Question: I'm trying to create a very basic client-side router using page.js. The idea being that when you visit a route, if you try and use a 'render' method, then the 'render' method will find the view you pass to it (by retrieving it from the server if necessary), then interpolate the view using lodash templates and finally display it to the user. However, I'm experiencing a weird phenomenon. Despite the fact the below example works absolutely perfectly, I am seeing this in my Chrome network log:

(The image above is quite small. Here is the link: <URL>
Now, I am firing off a request to '/templates/index.html' and I can verify that both of these requests are representing a XHR to the exact same location (that is, they both are pointing at '/templates/index.html'). Here is my router code (yes, I appreciate it needs refactoring):
'''
var page = require('page')
, home = require('./home')
, lodashTemplates = require('lodash.template');
module.exports = function() {
// refactor
var routeContainer = document.querySelector('[data-container]');
// TODO: Refactor this to somewhere else
var render = (function() {
var viewCache = new Map();
return function render(viewName, locals, done) {
if(viewCache.get(viewName) === undefined) {
// cache miss - try and get the template
var request = new XMLHttpRequest();
request.open('GET', '/templates/' + encodeURIComponent(viewName) + '.html');
request.onreadystatechange = function() {
if(request.readyState === 4) {
switch(request.status) {
case 200:
viewCache.set(viewName, lodashTemplates(request.response));
// once we have cached the view, invoke ourselves..
// this could probably be coded better
render(viewName, locals, done);
return;
case 404:
case 500:
throw new Error('unable to retrieve view from server: '+viewName);
}
}
};
request.send();
return;
}
// Do this elsewhere..
var view = viewCache.get(viewName);
var interpolated = view(locals);
routeContainer.innerHTML = interpolated;
};
}());
var thisContext = {
render: render
};
// bind home.index to thisContext which gives it access to the render method
// this should ideally be abstracted away but it will do for proof-of-concept
page('/', home.index.bind(thisContext));
// Always leave this line at the bottom, it is required to activate the routes.
page({ hashbang: true });
};
'''
- this is bound to the 'thisContext' in the above sample
'''
function index(context, next) {
this.render('index', { foo: 'bar' });
}
'''
This utilizes Browserify for the 'require', 'lodash.template' (npm) and 'page' (npm) to achieve it's goal. As mentioned before, the result is being displayed correctly, which is why I am confused as to why this error is being shown. Interestingly, this issue only pops up in Chrome - it does not occur however during private browsing on Chrome nor does it occur in Chrome Canary.
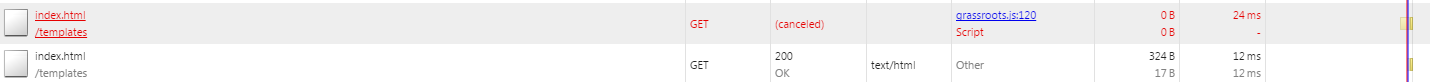
Answer: This issue is due to a Chrome "feature" which occurs when you have the debug console open. It has already been reported on SO <URL> where Google won't be fixing it because it is already fixed in the latest Canary version.
I will just reiterate the answer given in the previous SO question by
Gabriel <URL> so make sure to upvote there too:
> To make your code work always in debug mode, I found two options:
1. Use onload to verify the success of an XMLHTMLRequest W3C Spec client.onload = handler; This version will not work in IE8. It must be a browser that implements the XMLHttpRequestEventTarget interface
2. Remove the onreadystatechange handler as soon as you have a DONE 200 state. client.onreadystatechange = function() { // check if request is complete if (this.readyState == this.DONE) { if (this.onreadystatechange) { client.onreadystatechange = null; handler(); } } };